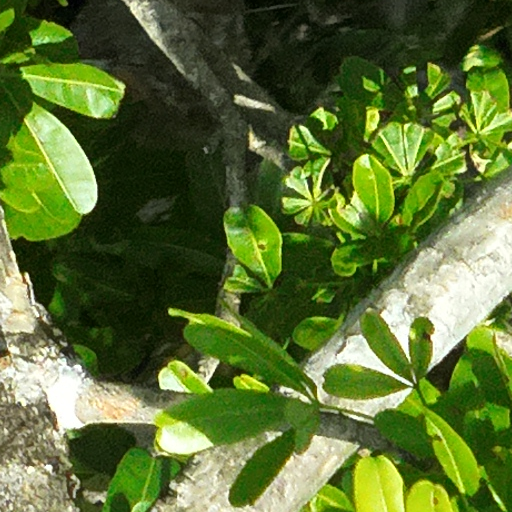
Species: Pachira sessilis
GBIF accepted scientific name: Pachira sessilis
Crown area (m\u00b2): 107.955